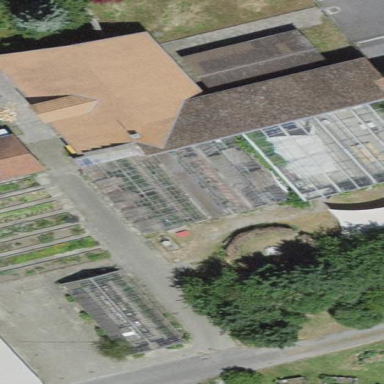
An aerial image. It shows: Greenhouse building.